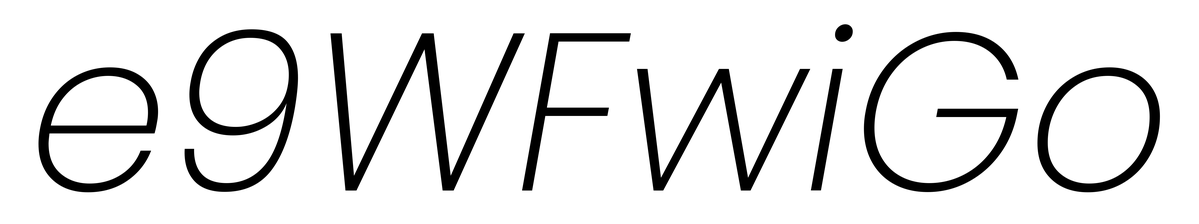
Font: Poppins-ExtraLightItalic